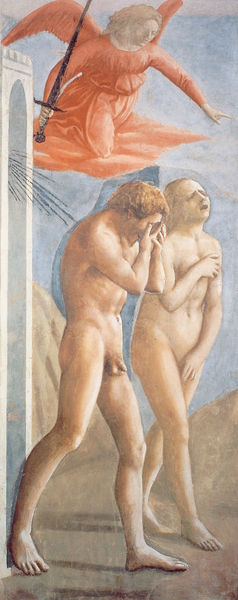
Titel: Fresken der Cappella Brancacci in S. Maria del Carmine
Künstler: Masolino da Panicale
Standort: Florenz, S. Maria del Carmine, Cappella Brancacci (EU - I - Toskana)
Schlagwörter: akt, berg, blau, gemälde, gott, himmel, mann, nackt, menschen, frau, rot, hochformat, arme, trauer, hügel, gewand, paar, renaissance, engel, füße, italien, abstrakt, modern, scham, tor, adam, eva, paradies, penis, weinen, schwert, strafe, erkenntnis, sündenfall, leid, leiden, eden, fresko, sünde, auszug, vertreibung, erzengel, adam und eva, fresco, tränen, michael, gabriel, verbannung, giotto, masaccio, fra angelico, jammern, vertreibung aus dem paradies, austreibung, massaccio, massacio, paraies